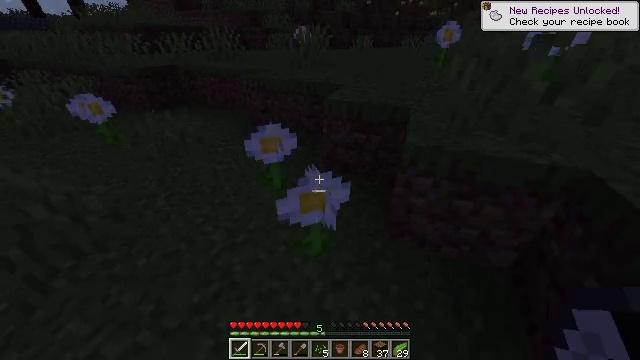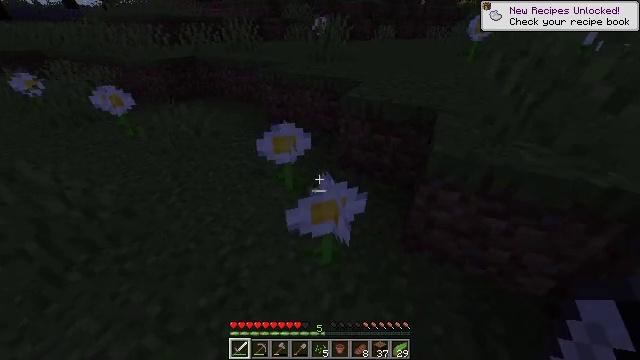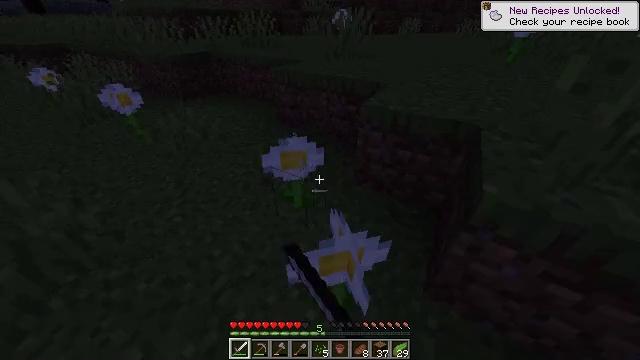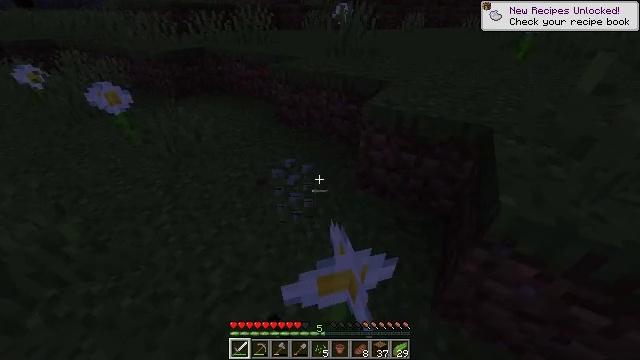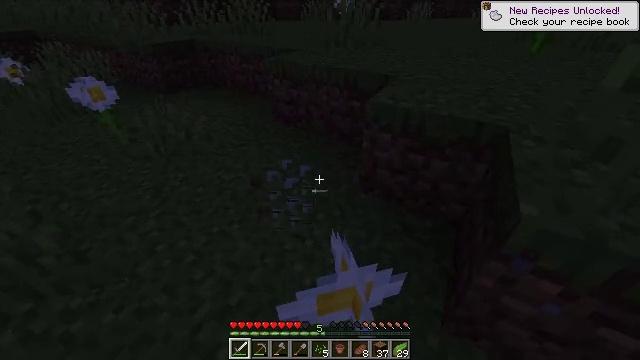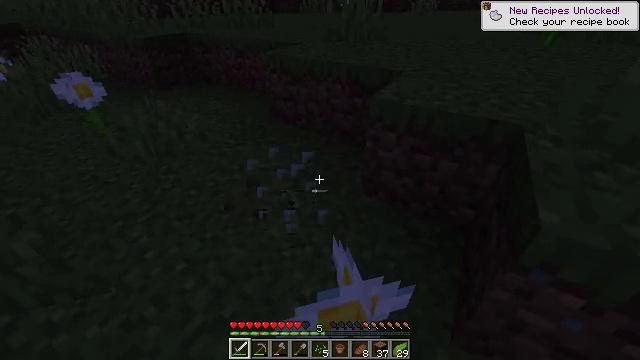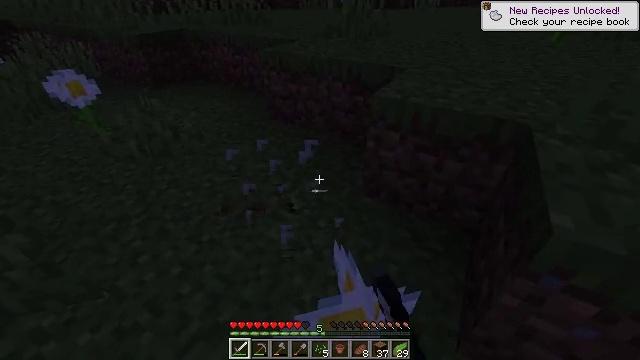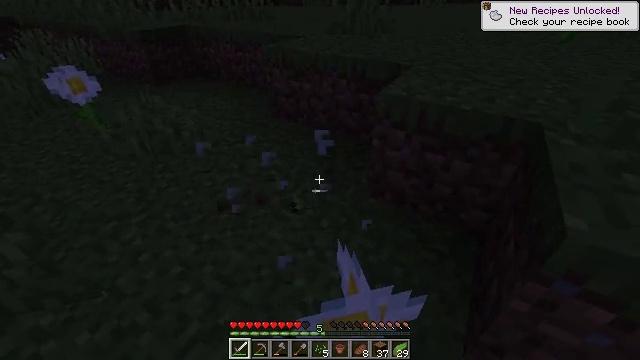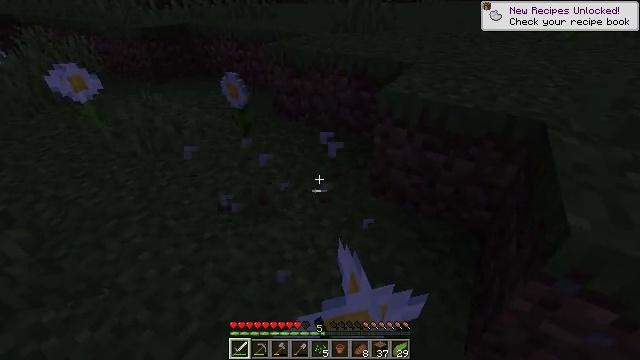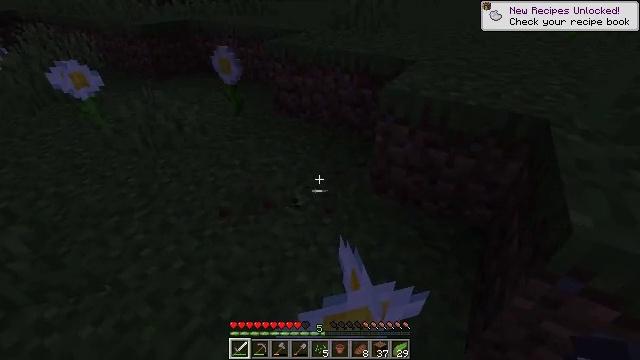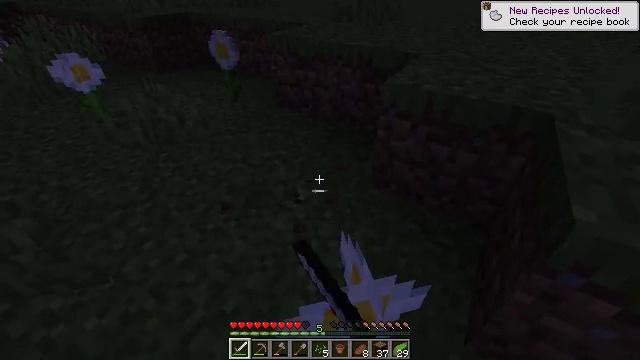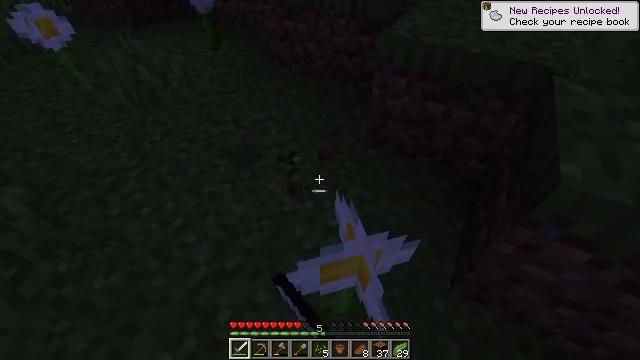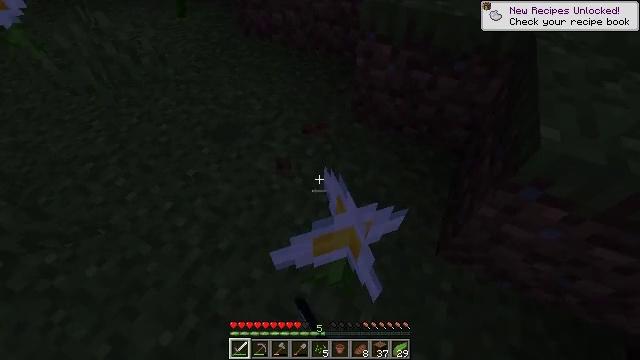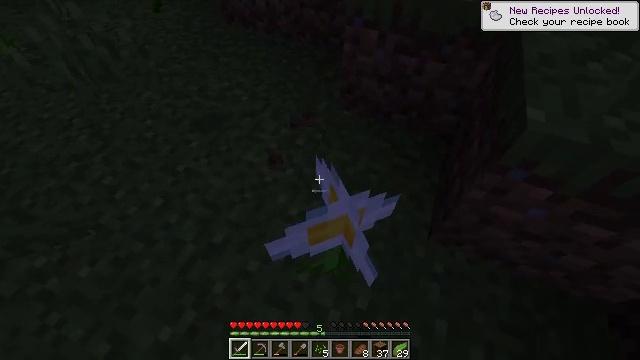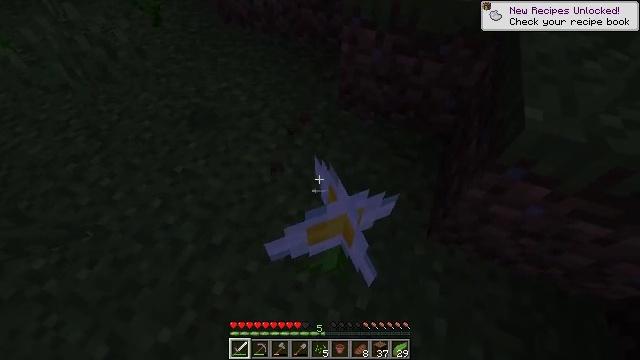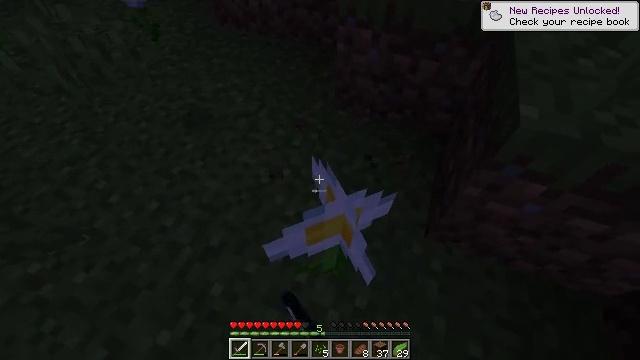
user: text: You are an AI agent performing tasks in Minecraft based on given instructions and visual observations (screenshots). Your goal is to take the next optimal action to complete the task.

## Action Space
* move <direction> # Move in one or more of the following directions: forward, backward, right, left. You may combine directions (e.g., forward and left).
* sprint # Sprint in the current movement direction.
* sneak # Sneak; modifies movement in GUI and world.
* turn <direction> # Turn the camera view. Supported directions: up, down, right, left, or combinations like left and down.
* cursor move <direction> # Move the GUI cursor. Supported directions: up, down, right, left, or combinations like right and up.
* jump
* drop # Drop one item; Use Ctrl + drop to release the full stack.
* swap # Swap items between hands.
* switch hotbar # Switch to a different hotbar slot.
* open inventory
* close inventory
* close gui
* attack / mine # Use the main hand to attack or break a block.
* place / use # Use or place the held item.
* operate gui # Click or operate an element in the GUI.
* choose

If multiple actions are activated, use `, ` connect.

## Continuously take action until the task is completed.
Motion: motion action
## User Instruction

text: Collect oxeye daisy from the ground.
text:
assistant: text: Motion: move forward, turn left and down, attack / mine
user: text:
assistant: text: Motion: turn left and down
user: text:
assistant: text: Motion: attack / mine
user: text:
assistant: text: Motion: attack / mine
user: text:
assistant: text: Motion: attack / mine
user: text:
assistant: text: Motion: attack / mine
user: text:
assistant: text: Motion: no_op
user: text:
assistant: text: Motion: attack / mine
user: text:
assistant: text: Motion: attack / mine
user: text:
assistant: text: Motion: turn down, attack / mine
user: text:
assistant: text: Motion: turn right and down, attack / mine
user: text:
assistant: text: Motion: turn right and down
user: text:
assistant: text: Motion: turn right and down
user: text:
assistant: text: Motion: attack / mine
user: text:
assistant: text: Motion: attack / mine
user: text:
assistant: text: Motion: attack / mine
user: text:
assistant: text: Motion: turn up, attack / mine
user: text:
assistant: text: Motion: turn left and up
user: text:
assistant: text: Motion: turn left
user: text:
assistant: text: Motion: turn left and down
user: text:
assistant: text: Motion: turn down
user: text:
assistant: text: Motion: turn right and down
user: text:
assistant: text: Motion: turn right and down, attack / mine
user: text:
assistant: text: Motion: turn right and down, attack / mine
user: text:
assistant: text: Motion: turn right and down, attack / mine
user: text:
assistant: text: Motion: turn right, attack / mine
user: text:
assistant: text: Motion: turn right
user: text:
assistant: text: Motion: no_op